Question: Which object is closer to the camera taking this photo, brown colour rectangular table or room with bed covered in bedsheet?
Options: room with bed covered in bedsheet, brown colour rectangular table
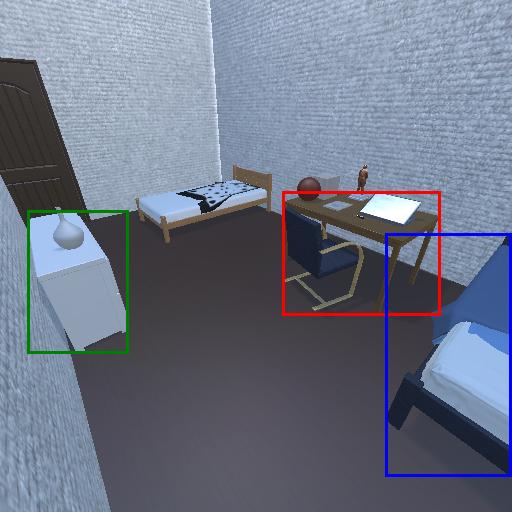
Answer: room with bed covered in bedsheet